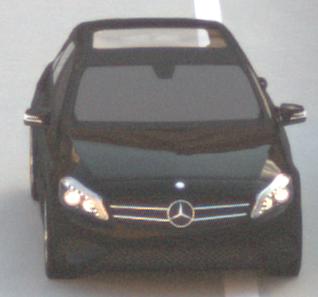
Make: Mercedes-Benz
Model: A 180
Detailed model: A-Class (176)
Model produced from: 2012/09
Model produced until: 2015/07
Doors: 5
Color: black
Road condition: dry road
Daytime: sunrise or sunset
Contrast: low contrast